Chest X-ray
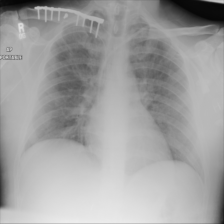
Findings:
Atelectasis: negative
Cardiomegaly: negative
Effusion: negative
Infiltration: negative
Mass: negative
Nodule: negative
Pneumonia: negative
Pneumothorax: negative
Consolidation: negative
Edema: negative
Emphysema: negative
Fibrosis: negative
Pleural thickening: negative
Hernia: negative